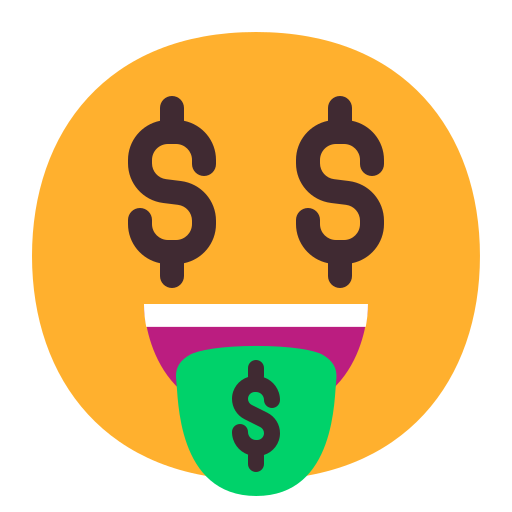
money mouth face flat